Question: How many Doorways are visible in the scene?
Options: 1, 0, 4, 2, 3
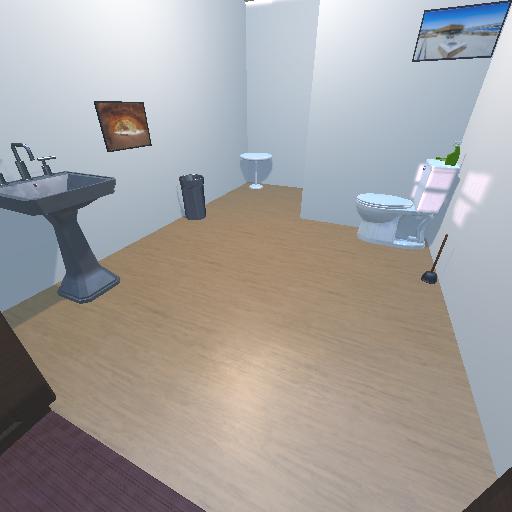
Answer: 1